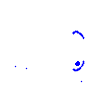
Particle: kaon